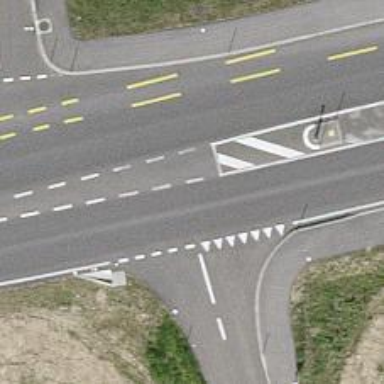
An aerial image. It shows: Secondary road with asphalt surface. It has designated cycle lane on the left side.